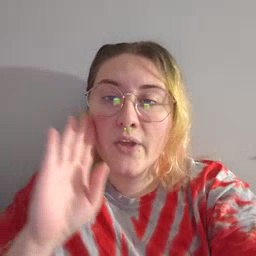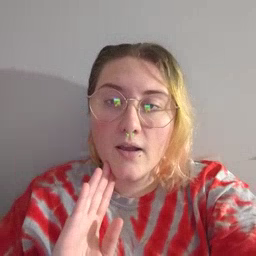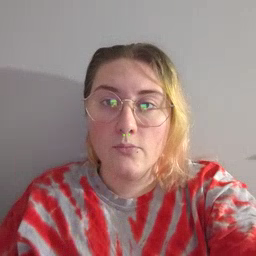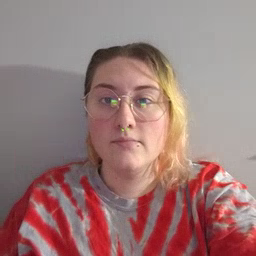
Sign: brown